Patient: sex M, age 37
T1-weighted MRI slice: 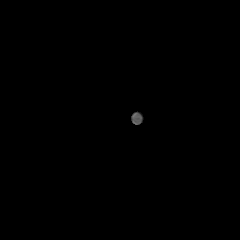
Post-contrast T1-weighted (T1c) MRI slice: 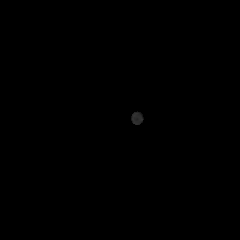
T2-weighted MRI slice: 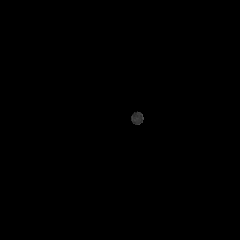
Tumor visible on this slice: no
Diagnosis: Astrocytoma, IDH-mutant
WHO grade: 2